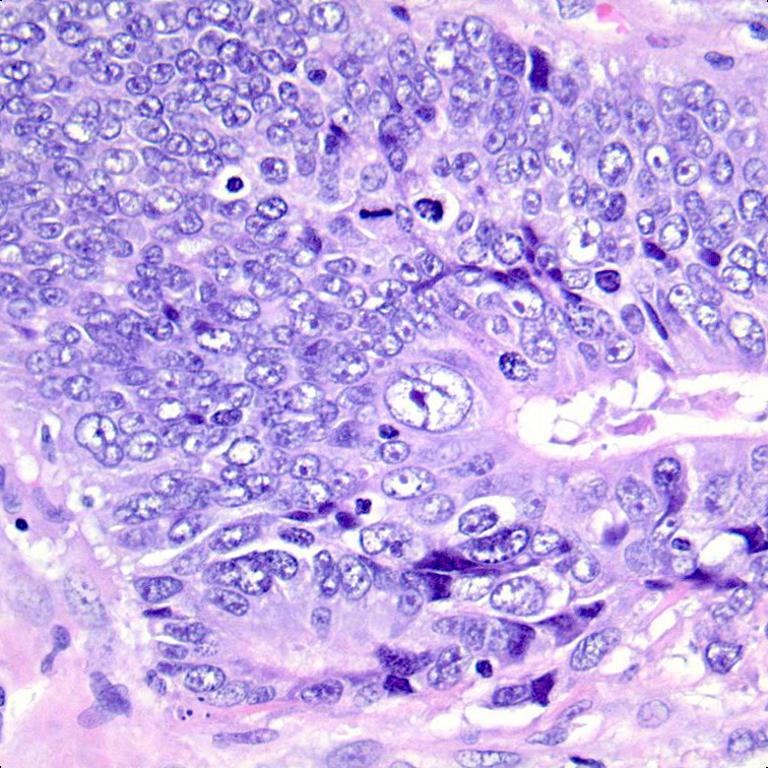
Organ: colon
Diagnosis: adenocarcinomas